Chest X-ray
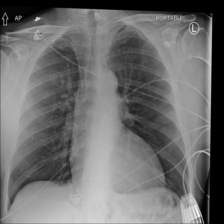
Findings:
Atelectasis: negative
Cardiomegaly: positive
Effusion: negative
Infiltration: negative
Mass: negative
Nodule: negative
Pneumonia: negative
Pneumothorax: negative
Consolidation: negative
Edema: positive
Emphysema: negative
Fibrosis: negative
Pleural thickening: negative
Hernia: negative